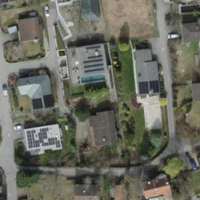
EUNIS habitat code: 55
Species observed at this site:
Macroglossum stellatarum